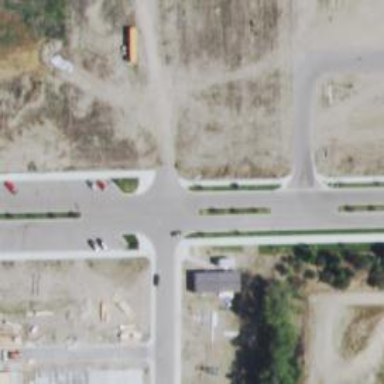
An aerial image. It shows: Unmarked road crossing.